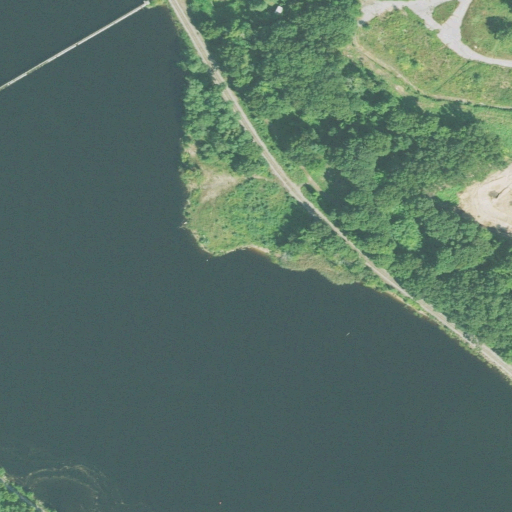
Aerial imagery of cape in Connecticut named Fort Point containing open water, deciduous forest, herbaceous wetlands, medium intensity development, open development, low intensity development, and grassland